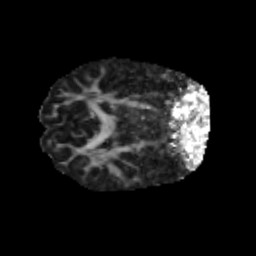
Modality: FA
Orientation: axial
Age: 13
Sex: male
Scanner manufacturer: siemens
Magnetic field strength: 3 T
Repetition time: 3.8 s
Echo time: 0.07 s